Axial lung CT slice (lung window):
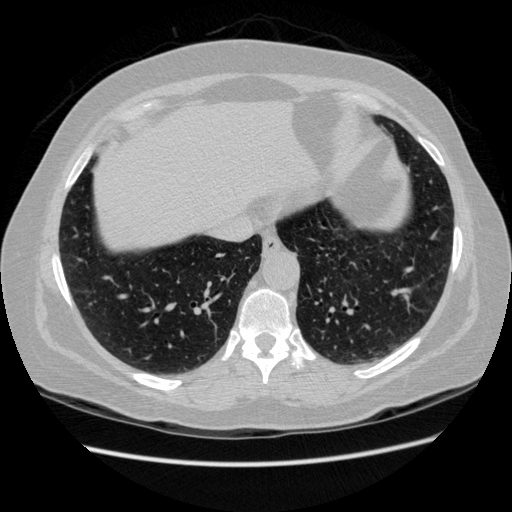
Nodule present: no